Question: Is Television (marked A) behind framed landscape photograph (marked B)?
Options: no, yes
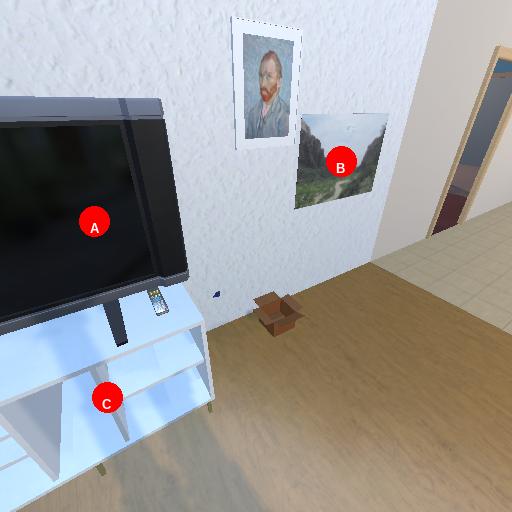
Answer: no